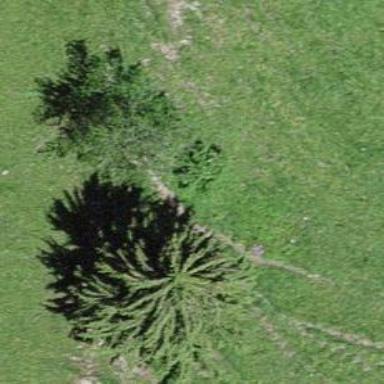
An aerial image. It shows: Beautiful tree in nature.